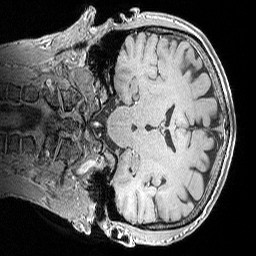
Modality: MP2RAGE
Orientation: coronal
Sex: male
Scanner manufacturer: siemens
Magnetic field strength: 3 T
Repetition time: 5 s
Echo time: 0.00292 s